Aerial crown-view tile of a tropical tree (Barro Colorado Island, Panama), acquired 20250512:
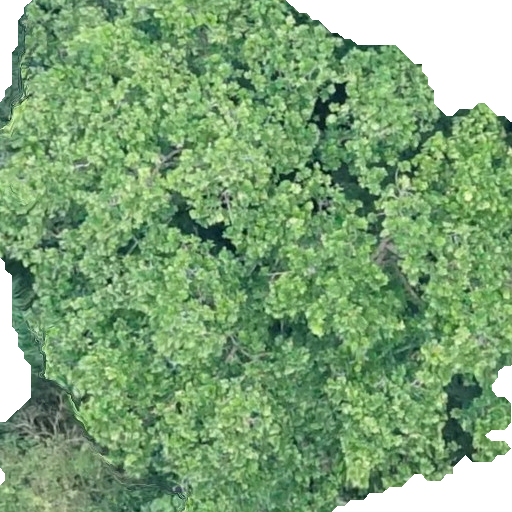
Species: Anacardium excelsum
GBIF accepted scientific name: Anacardium excelsum
Crown area: 399.3 m²